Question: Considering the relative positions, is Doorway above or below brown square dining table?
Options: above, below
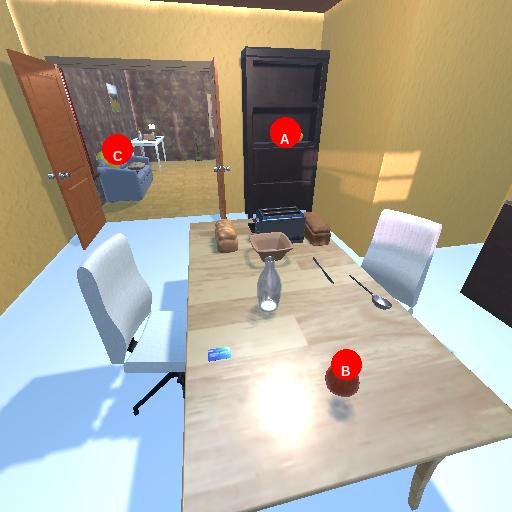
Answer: above